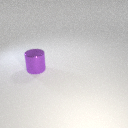
large purple metal cylinder